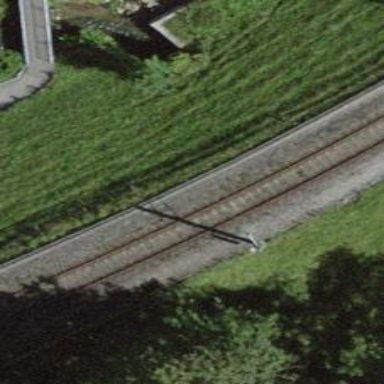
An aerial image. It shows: Railway track with contact lines for electrification.